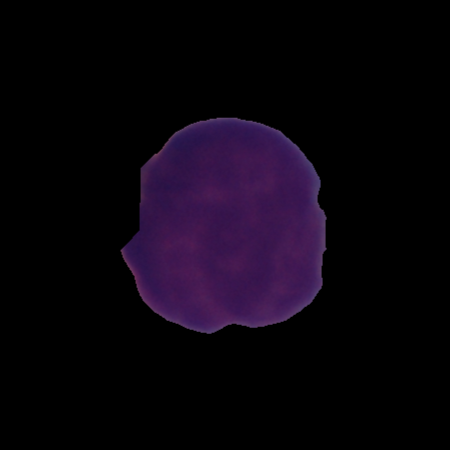
Label: cancer